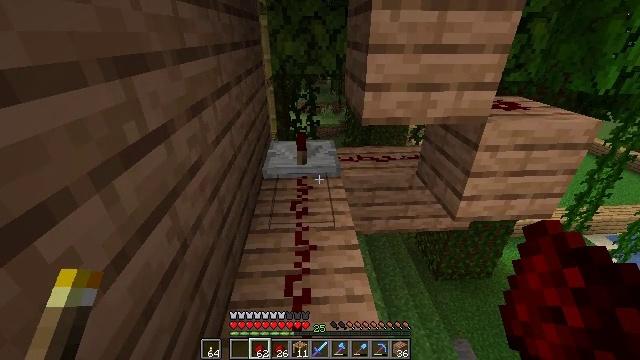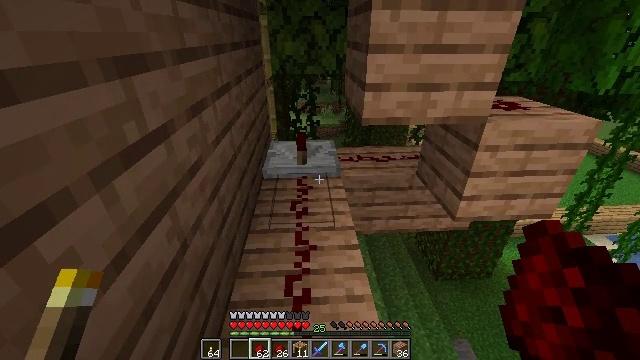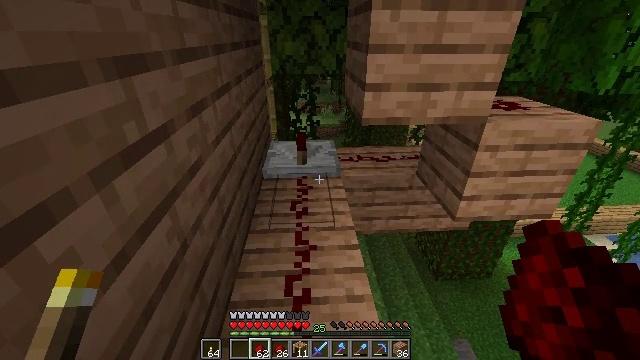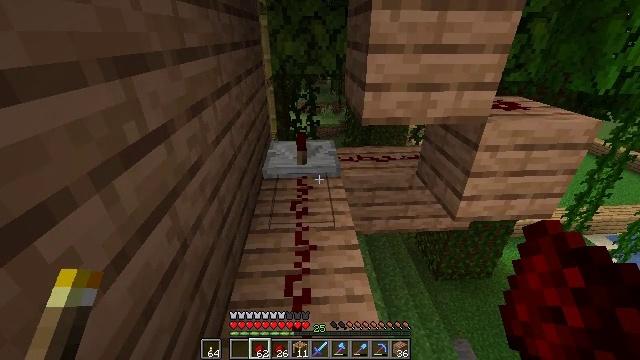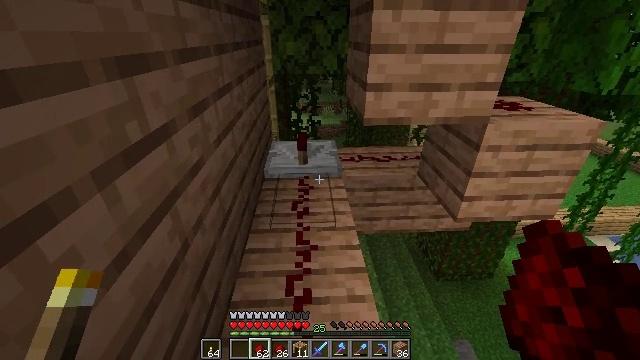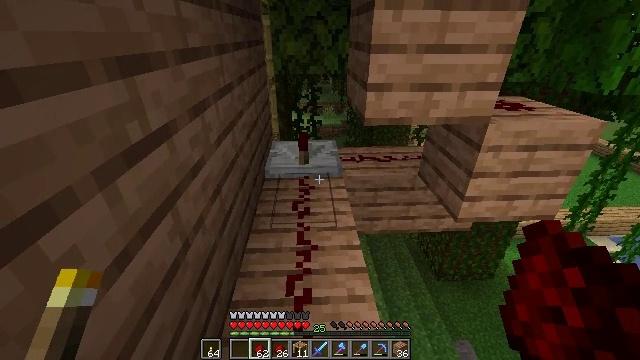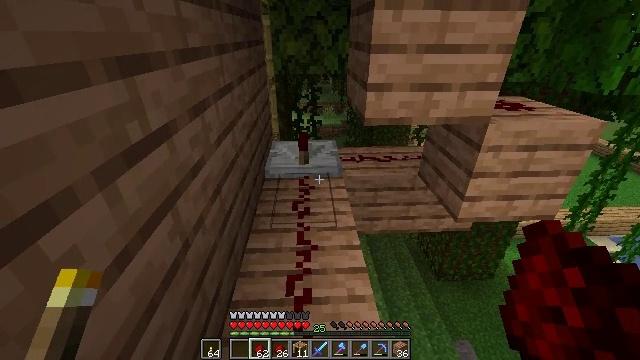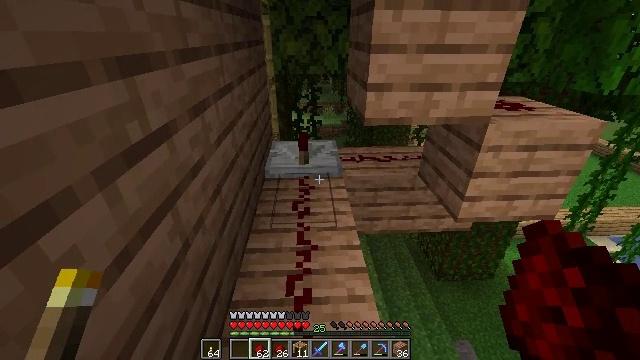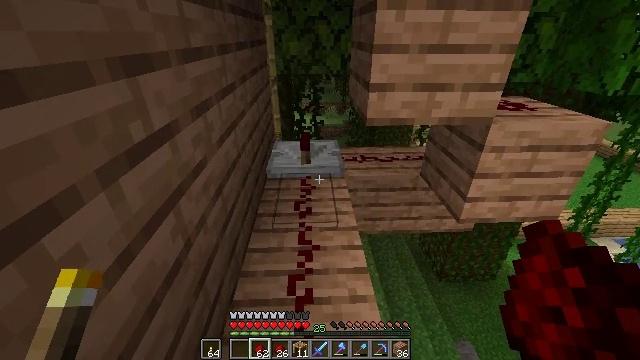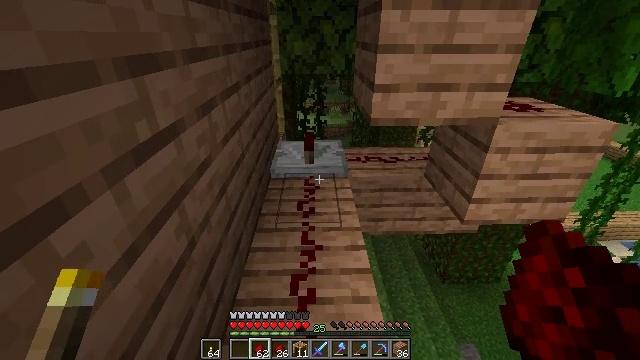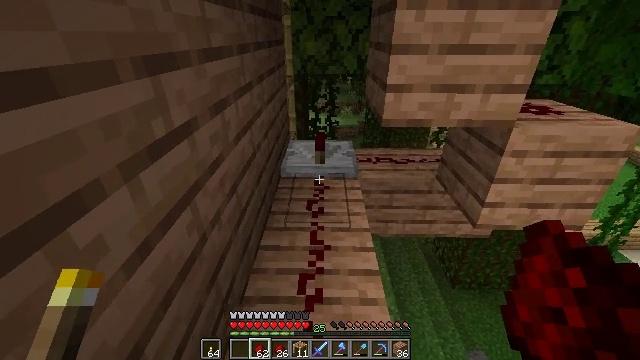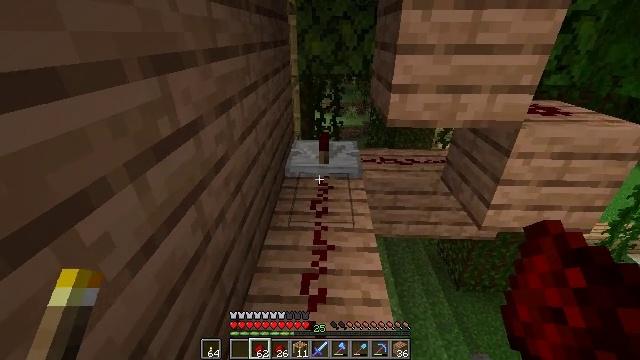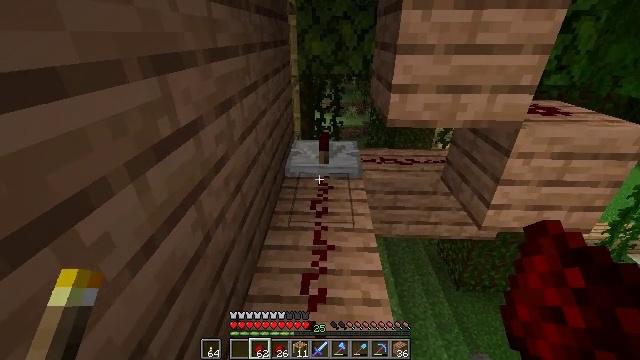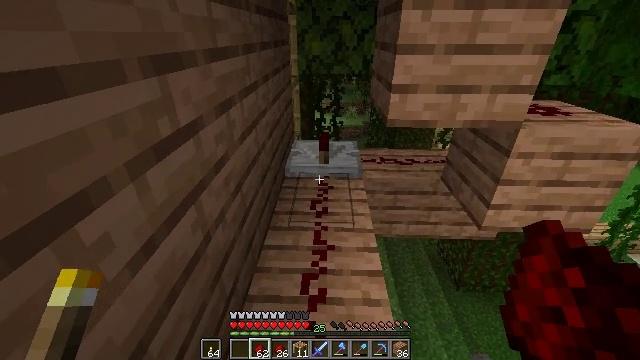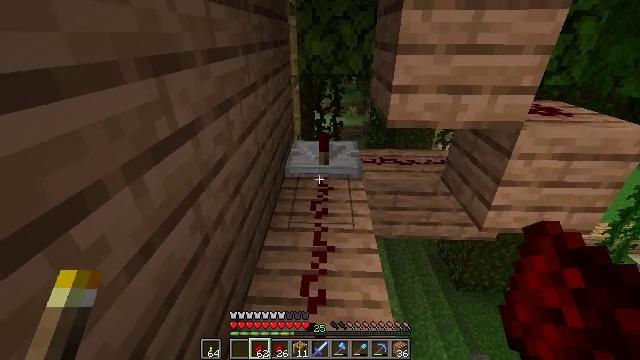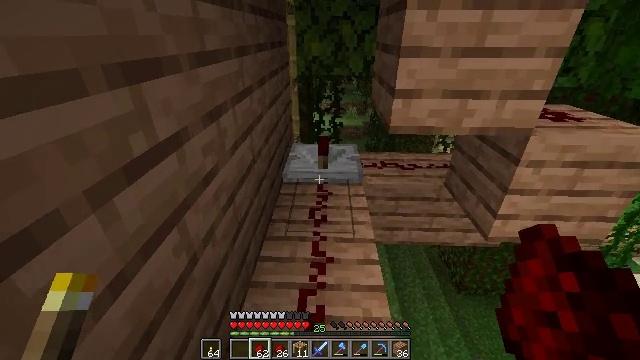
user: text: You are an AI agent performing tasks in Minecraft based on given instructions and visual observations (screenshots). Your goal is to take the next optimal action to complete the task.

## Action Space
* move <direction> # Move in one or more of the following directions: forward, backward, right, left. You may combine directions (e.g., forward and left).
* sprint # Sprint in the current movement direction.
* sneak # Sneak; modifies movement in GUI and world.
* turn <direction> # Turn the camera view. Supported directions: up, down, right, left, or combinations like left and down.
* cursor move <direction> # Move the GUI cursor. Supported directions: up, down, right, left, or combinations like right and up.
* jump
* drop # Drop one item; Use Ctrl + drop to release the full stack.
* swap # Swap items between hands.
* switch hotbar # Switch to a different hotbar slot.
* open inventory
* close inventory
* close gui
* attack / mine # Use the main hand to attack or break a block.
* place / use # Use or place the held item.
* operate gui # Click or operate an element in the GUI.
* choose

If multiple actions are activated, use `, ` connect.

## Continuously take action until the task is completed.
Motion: motion action
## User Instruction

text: Break the redstone repeater.
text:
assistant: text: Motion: no_op
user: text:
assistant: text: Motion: no_op
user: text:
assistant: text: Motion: no_op
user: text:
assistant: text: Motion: no_op
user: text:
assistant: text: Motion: no_op
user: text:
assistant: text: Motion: no_op
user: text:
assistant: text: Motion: no_op
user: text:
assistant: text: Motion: no_op
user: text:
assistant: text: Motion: no_op
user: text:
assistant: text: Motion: turn left
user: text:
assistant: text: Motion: turn left
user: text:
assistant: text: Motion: no_op
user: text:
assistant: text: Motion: no_op
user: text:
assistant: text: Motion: move forward
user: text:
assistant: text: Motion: move forward
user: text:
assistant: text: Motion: move forward and move left
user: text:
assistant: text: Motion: move forward and move left, turn right and down
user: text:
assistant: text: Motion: move forward and move left, turn right and down
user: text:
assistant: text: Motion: move forward and move left, turn right
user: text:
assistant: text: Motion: move forward and move left
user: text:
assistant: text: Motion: move forward and move left
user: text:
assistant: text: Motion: move forward, turn right and down
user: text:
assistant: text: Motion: turn right
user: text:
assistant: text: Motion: no_op
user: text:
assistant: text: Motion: no_op
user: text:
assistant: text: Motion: no_op
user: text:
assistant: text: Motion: no_op
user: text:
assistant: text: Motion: no_op
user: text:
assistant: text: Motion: no_op
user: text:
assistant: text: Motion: move forward, turn down